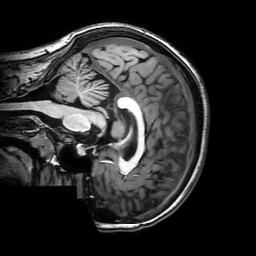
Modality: T1w
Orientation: sagittal
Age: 21
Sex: female
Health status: healthy
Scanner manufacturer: philips
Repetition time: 0.008196 s
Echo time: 0.00375 s